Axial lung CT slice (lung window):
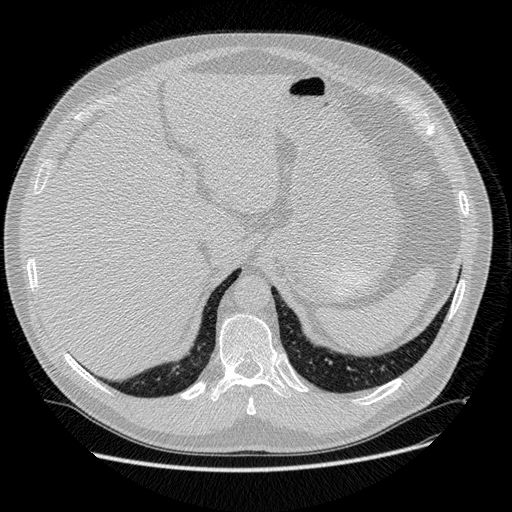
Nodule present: no